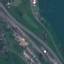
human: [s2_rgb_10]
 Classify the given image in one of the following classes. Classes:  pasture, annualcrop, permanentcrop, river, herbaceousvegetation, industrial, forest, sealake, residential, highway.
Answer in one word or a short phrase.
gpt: Highway